Interaction volume radius: 5 \u00c5
Interaction volume height: 20 \u00c5
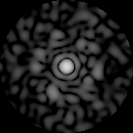
Disorder parameter: 0.8784